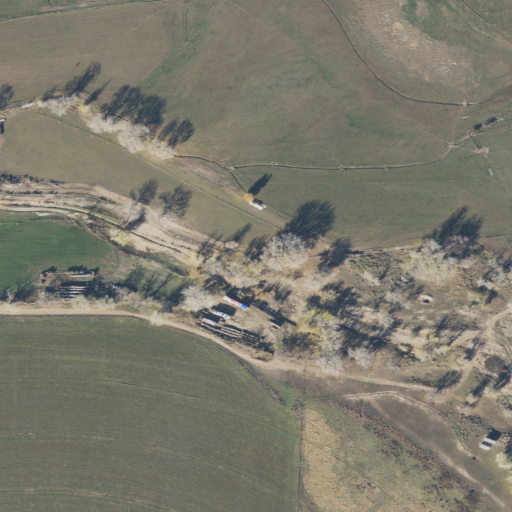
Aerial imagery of valley in Utah named Sand Wash containing pasture and cultivated crops